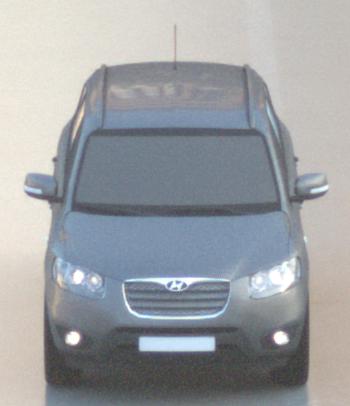
Make: Hyundai
Model: Santa Fe 2.4
Detailed model: Santa Fe (CM)
Model produced from: 2010/01
Model produced until: 2012/09
Doors: 5
Color: gray
Road condition: wet road
Daytime: sunrise or sunset
Contrast: low contrast